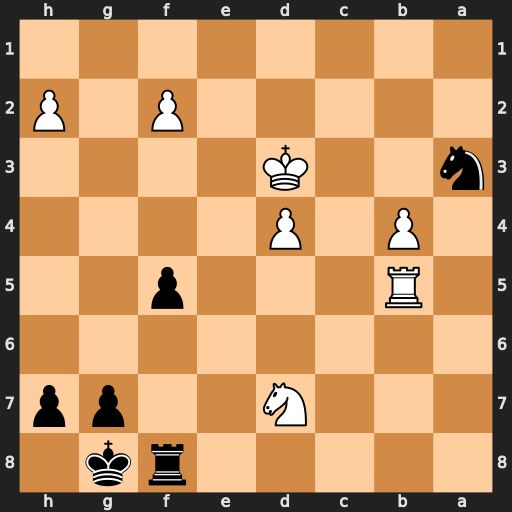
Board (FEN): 5rk1/3N2pp/8/1R3p2/1P1P4/n2K4/5P1P/8
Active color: b
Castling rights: -
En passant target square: -
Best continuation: Nxb5 Nxf8 Kxf8